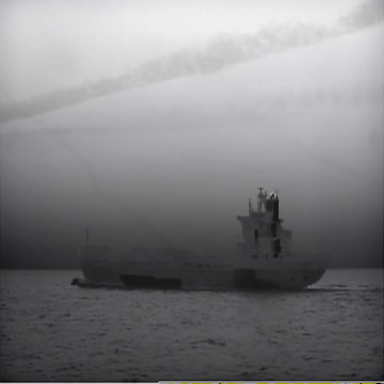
There is a liner in the infrared image.